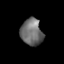
Tissue: skin
Cell type: Epithelial cells
Senescence score: 0.2071
Nuclear area (px): 570
Mean DAPI intensity: 109.844